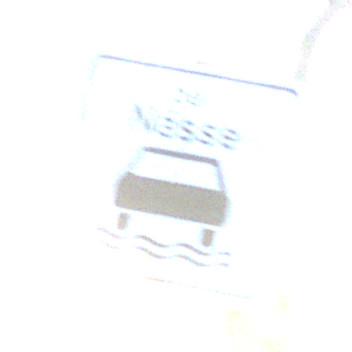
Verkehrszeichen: BeiNaesse
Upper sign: Geschwindigkeit110
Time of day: SunriseSunset
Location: Outdoor (Nature)
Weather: Clear
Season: Winter
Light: Natural